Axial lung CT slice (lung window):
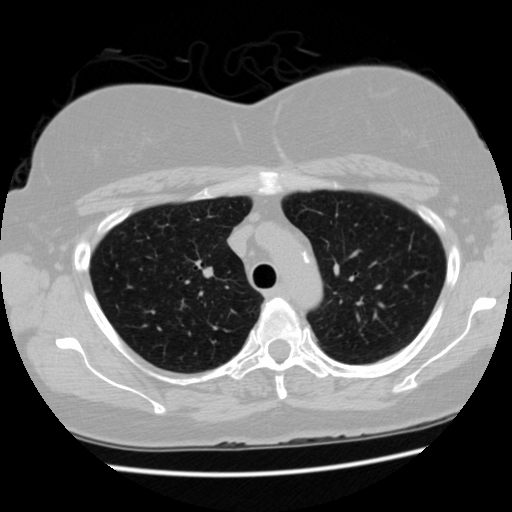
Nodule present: no